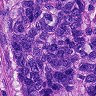
Metastatic tissue present: yes